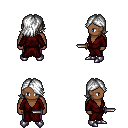
a pixel art fantasy rpg character, male body template, human, dark skin, red robe, magenta pants, white swoop hairstyle, metal boots, dagger, four views (front, back, left, right), 2x2 character sprite sheet, small pixel art, hard edges, no anti-aliasing